Aerial crown-view tile of a tropical tree (Barro Colorado Island, Panama), acquired 20241112:
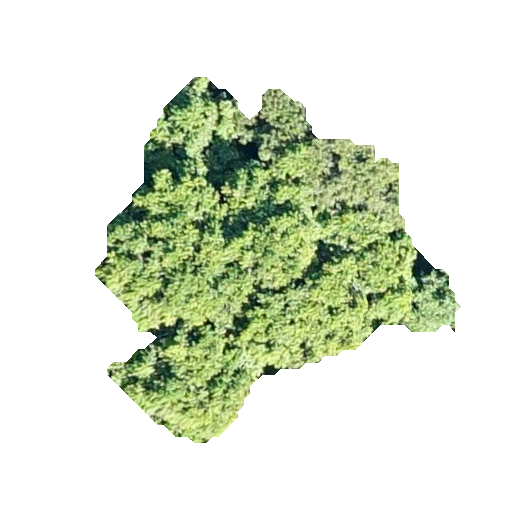
Species: Protium stevensonii
GBIF accepted scientific name: Tetragastris panamensis
Crown area: 119.524 m²